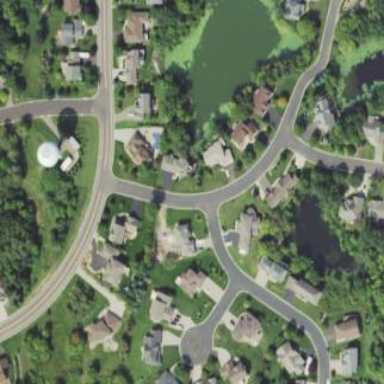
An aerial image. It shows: Residential area composed of single-family homes.